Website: home-depot
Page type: delivery-shipping
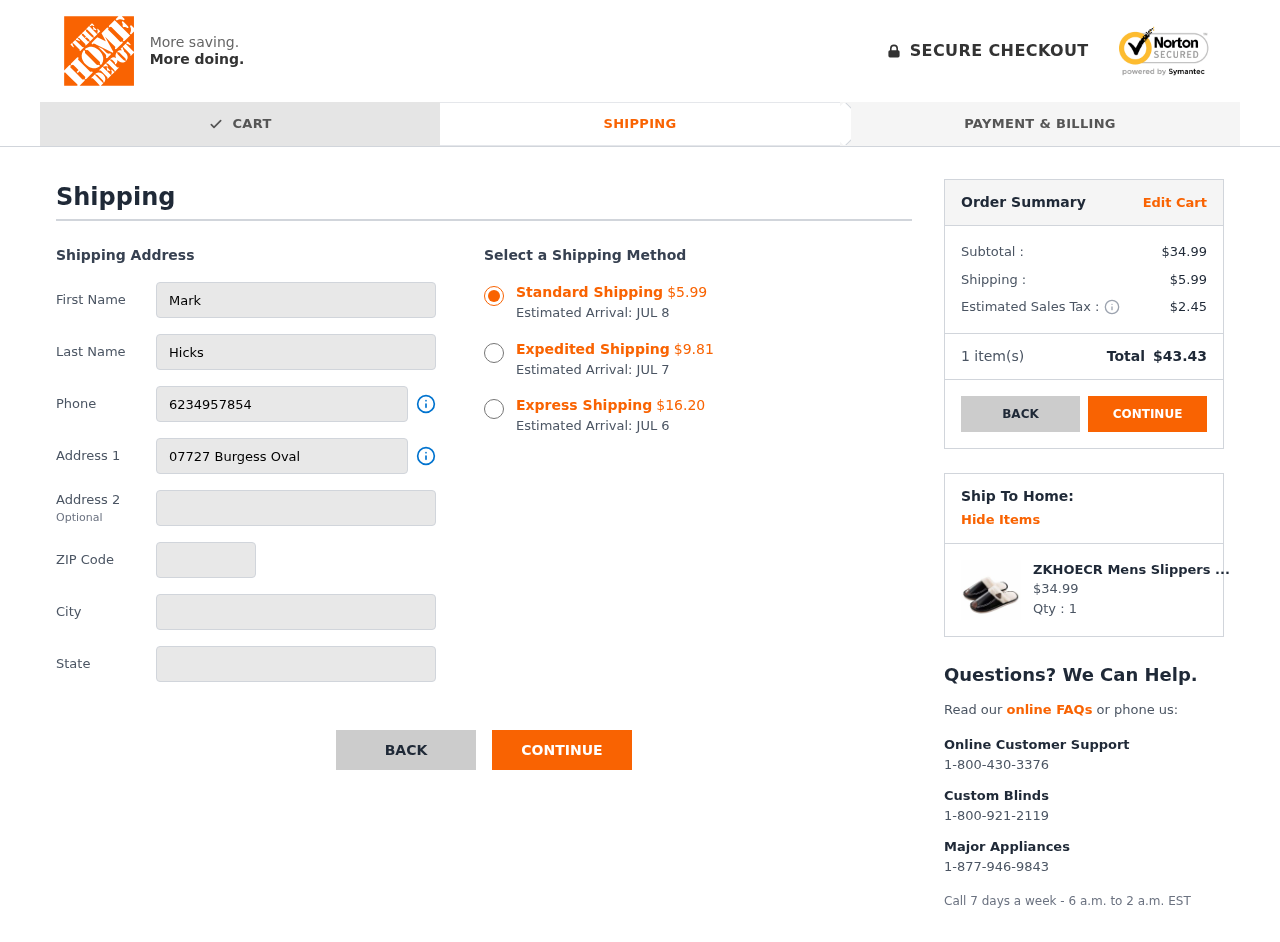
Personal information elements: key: PII_CITY
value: East Madisonstad
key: PII_FIRSTNAME
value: Mark
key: PII_LASTNAME
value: Hicks
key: PII_PHONE
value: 6234957854
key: PII_POSTCODE
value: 40194
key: PII_STATE
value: Arkansas
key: PII_STREET
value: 07727 Burgess Oval
Product elements: key: PRODUCT1_NAME
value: ZKHOECR Mens Slippers Memory Foam Indoor Leather Wide Soft Cozy Cotton Closed Toe Non-Slip Shoes Clo
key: PRODUCT1_PRICE
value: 34.99
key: PRODUCT1_QUANTITY
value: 1
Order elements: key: ORDER_SHIPPING_COST_STANDARD
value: $5.99
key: ORDER_DELIVERY_DATE
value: JUL 8
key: ORDER_SHIPPING_COST_EXPEDITED
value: $9.81
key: ORDER_DELIVERY_DATE_EXPEDITED
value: JUL 7
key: ORDER_SHIPPING_COST_EXPRESS
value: $16.20
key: ORDER_DELIVERY_DATE_EXPRESS
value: JUL 6
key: ORDER_SUBTOTAL
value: $34.99
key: ORDER_SHIPPING_COST
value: $5.99
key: ORDER_TAX
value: $2.45
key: ORDER_NUM_ITEMS
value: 1
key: ORDER_TOTAL
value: $43.43